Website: walmart
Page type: cart
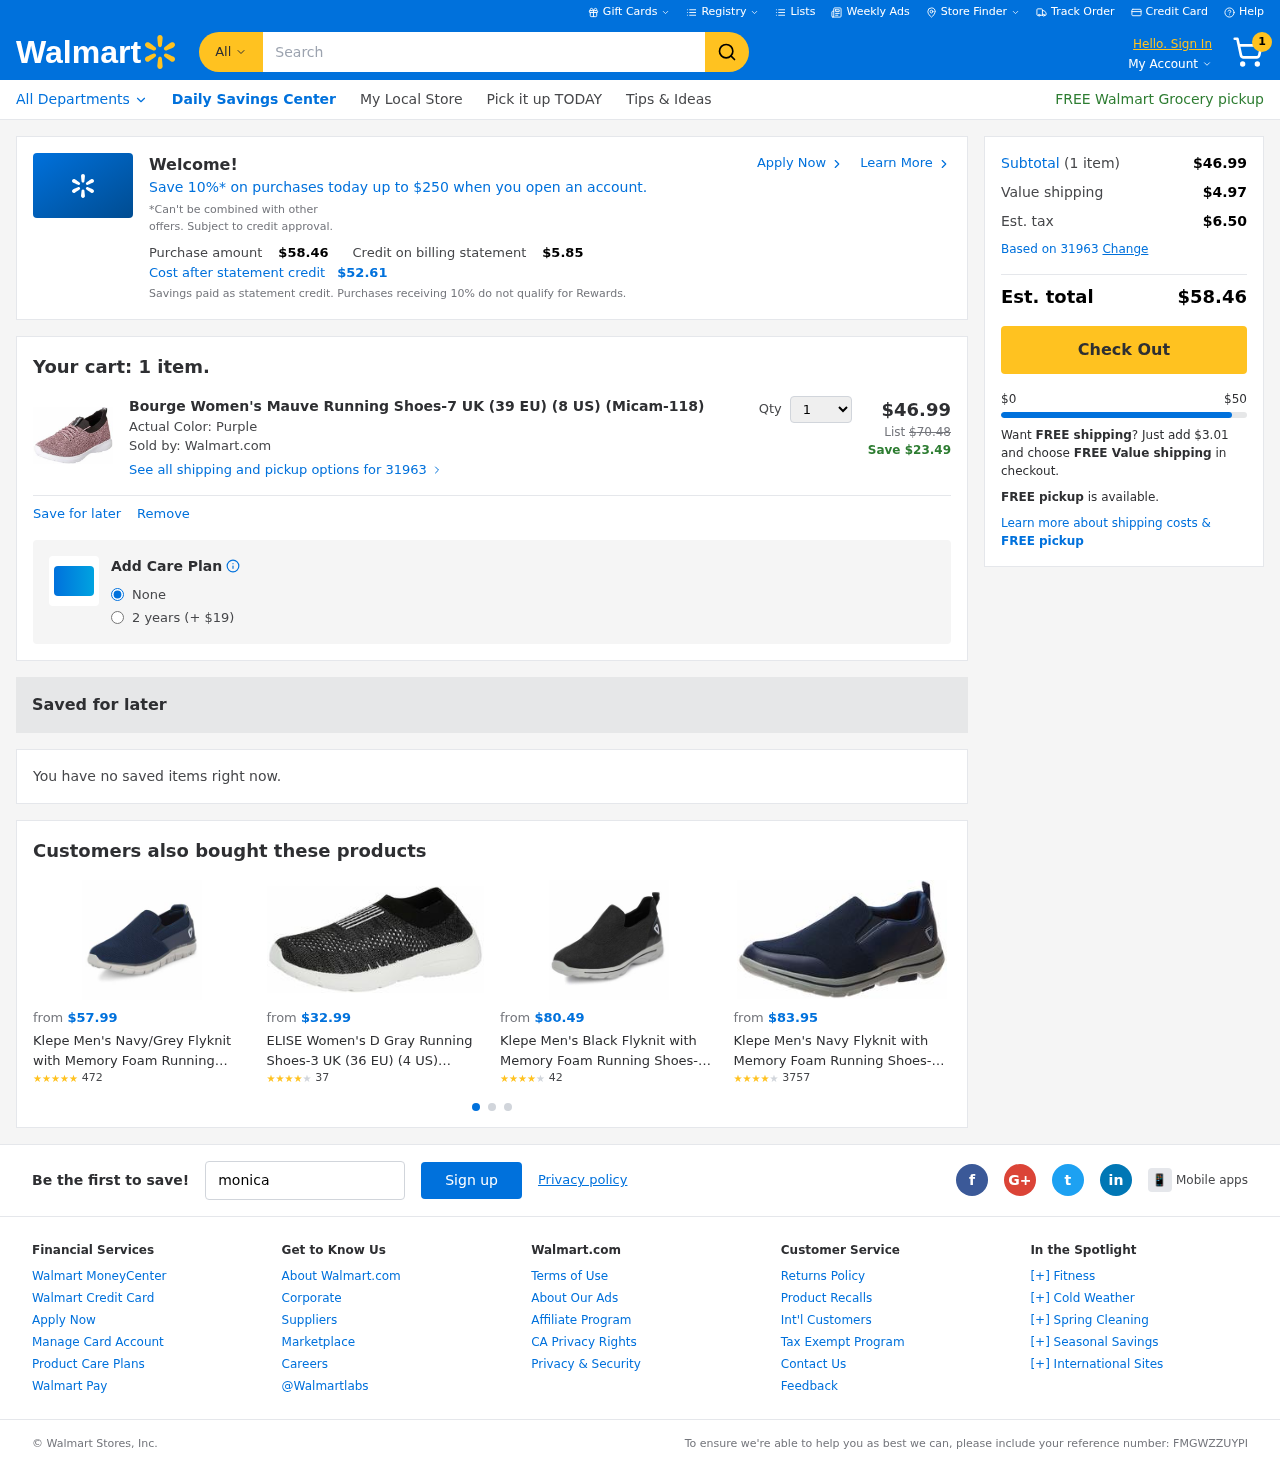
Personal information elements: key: PII_EMAIL
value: monicabailey@yahoo.com
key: PII_POSTCODE
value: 31963
Product elements: key: PRODUCT1_NAME
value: Bourge Women's Mauve Running Shoes-7 UK (39 EU) (8 US) (Micam-118)
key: PRODUCT1_PRICE
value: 46.99
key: PRODUCT1_QUANTITY
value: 1
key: PRODUCT2_NAME
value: Klepe Men's Navy/Grey Flyknit with Memory Foam Running Shoes-7 UK (41 EU) (8 US) (CE-1336/NVYGRY)
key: PRODUCT2_NUM_RATINGS
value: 472
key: PRODUCT2_PRICE
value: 57.99
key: PRODUCT2_RATING
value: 4.8
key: PRODUCT3_NAME
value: ELISE Women's D Gray Running Shoes-3 UK (36 EU) (4 US) (EVAR-SP20-1)
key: PRODUCT3_NUM_RATINGS
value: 37
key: PRODUCT3_PRICE
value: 32.99
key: PRODUCT3_RATING
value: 3.5
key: PRODUCT4_NAME
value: Klepe Men's Black Flyknit with Memory Foam Running Shoes-7 UK (41 EU) (8 US) (A00/BLK)
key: PRODUCT4_NUM_RATINGS
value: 42
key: PRODUCT4_PRICE
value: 80.49
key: PRODUCT4_RATING
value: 3.7
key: PRODUCT5_NAME
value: Klepe Men's Navy Flyknit with Memory Foam Running Shoes-11 UK (45 EU) (12 US) (AD3989B/NVY)
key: PRODUCT5_NUM_RATINGS
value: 3757
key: PRODUCT5_PRICE
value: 83.95
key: PRODUCT5_RATING
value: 4.1
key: PRODUCT1_ORIGINAL_PRICE
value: $70.48
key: PRODUCT1_SAVINGS
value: Save $23.49
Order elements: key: ORDER_NUM_ITEMS
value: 1
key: ORDER_TOTAL
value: $58.46
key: PROMO_TOTAL_AFTER_CREDIT
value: $52.61
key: ORDER_SUBTOTAL
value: $46.99
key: ORDER_SHIPPING_COST
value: $4.97
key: ORDER_TAX
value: $6.50
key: FREE_SHIPPING_REMAINING
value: $3.01
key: ORDER_REFERENCE_NUMBER
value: FMGWZZUYPI
Search elements: key: HEADER_SEARCH
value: Search
Other elements: key: PROMO_CREDIT
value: $5.85